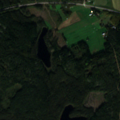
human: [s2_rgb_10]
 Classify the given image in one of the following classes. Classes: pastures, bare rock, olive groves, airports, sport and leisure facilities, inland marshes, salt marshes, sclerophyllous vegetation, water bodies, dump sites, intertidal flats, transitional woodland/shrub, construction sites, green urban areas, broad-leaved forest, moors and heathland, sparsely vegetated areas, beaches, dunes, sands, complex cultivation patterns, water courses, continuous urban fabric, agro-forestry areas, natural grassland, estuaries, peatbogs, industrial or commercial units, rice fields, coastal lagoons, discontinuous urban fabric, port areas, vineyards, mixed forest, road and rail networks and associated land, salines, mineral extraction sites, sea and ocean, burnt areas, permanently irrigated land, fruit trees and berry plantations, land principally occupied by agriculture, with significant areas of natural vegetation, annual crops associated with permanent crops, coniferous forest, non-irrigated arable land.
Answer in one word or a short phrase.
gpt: non-irrigated arable land, land principally occupied by agriculture, with significant areas of natural vegetation, coniferous forest, transitional woodland/shrub